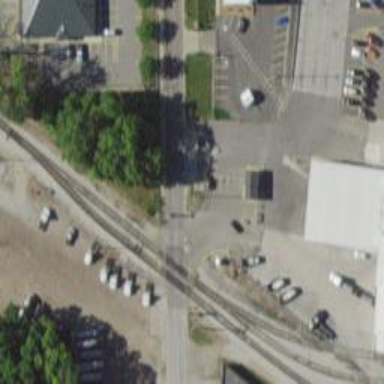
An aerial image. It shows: Railway crossing.